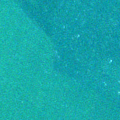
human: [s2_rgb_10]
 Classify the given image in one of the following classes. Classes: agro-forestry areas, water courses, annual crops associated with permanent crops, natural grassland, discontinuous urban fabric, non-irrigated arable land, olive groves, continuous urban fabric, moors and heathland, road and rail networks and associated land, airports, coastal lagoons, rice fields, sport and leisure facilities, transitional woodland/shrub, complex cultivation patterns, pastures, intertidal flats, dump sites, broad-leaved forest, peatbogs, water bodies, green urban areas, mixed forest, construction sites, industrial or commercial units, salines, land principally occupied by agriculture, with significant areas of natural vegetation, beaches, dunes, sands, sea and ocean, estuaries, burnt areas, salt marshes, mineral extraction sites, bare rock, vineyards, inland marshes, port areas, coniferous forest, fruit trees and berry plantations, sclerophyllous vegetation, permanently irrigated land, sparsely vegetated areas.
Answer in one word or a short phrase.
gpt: sea and ocean